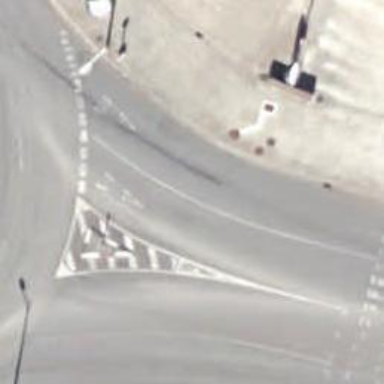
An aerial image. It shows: Road with "give way" sign.